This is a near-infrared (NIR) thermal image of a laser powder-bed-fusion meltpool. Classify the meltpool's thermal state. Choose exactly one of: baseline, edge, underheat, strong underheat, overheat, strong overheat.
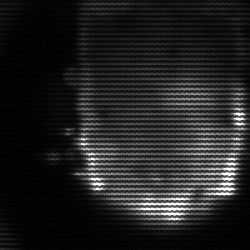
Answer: baseline